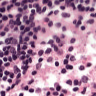
Metastatic tissue present: no